设在直三棱柱$ABC-A_1B_1C_1$中，$AB=AC=AA_1=2,\angle BAC=90^\circ$，$E,F$依次为$C_1C,BC$的中点．

\noindent (1) 求异面直线$A_1B,EF$所成角$\boldsymbol{\theta}$的大小（用反三角函数值表示）；
\noindent (2) 求点$B_1$到平面$AEF$的距离．

\vspace{0.2cm}
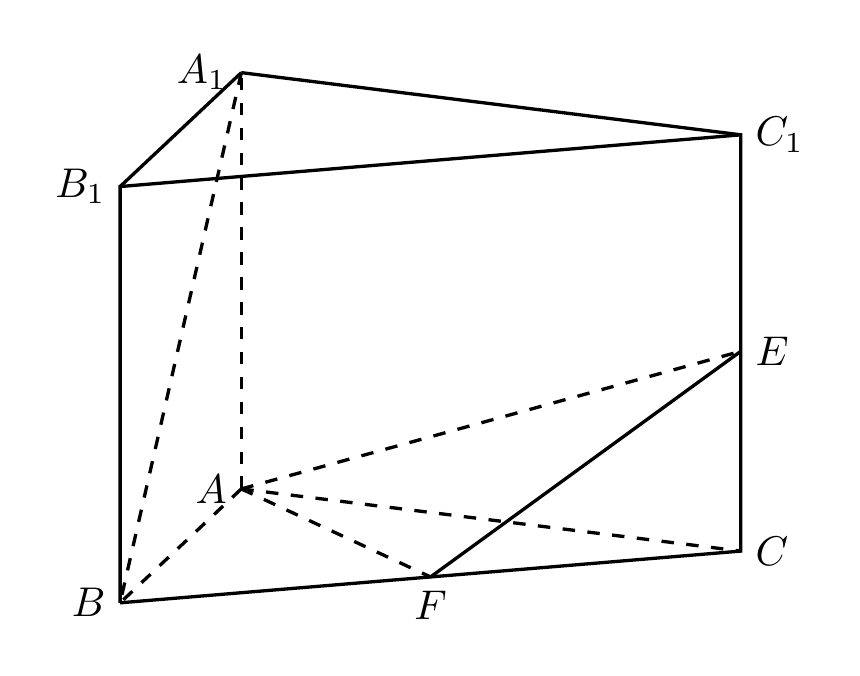
【解答】

\noindent \textbf{【解】(1)} 以$A$为原点建立如图空间坐标系，
则$A_1(0,0,2),B(2,0,0),B_1(2,0,2),E(0,2,1),F(1,1,0)$，

$\overrightarrow{A_1B}=(2,0,-2),\quad \overrightarrow{EF}=(1,-1,-1)$，
$$
\therefore \cos\theta=\dfrac{|\overrightarrow{A_1B}\cdot\overrightarrow{EF}|}{|\overrightarrow{A_1B}||\overrightarrow{EF}|}=\dfrac{4}{2\sqrt{2}\times\sqrt{3}}=\dfrac{\sqrt{6}}{3}
$$
$$
\therefore \boldsymbol{\theta = \arccos\dfrac{\sqrt{6}}{3}}.
$$

\noindent (2) 设平面$AEF$的一个法向量为$\boldsymbol{\vec{n}}=(x,y,z)$，
$\because \overrightarrow{AE}=(0,2,1),\quad \overrightarrow{AF}=(1,1,0)$，
$$
\begin{cases}
\boldsymbol{\vec{n}}\cdot\overrightarrow{AE}=0\\
\boldsymbol{\vec{n}}\cdot\overrightarrow{AF}=0
\end{cases}
\implies
\begin{cases}
2y+z=0\\
x+y=0
\end{cases}
$$
解得：$\boldsymbol{\vec{n}}=(x,-x,2x)$，
令$x=1$可得$\boldsymbol{\vec{n}}=(1,-1,2)$，

$\because \overrightarrow{AB_1}=(2,0,2)$，
$$
d=\dfrac{|\overrightarrow{AB_1}\cdot\boldsymbol{\vec{n}}|}{|\boldsymbol{\vec{n}}|}=\dfrac{6}{\sqrt{6}}=\boldsymbol{\sqrt{6}},
$$
$\therefore$ 点$B_1$到平面$AEF$的距离为$\boldsymbol{\sqrt{6}}$．

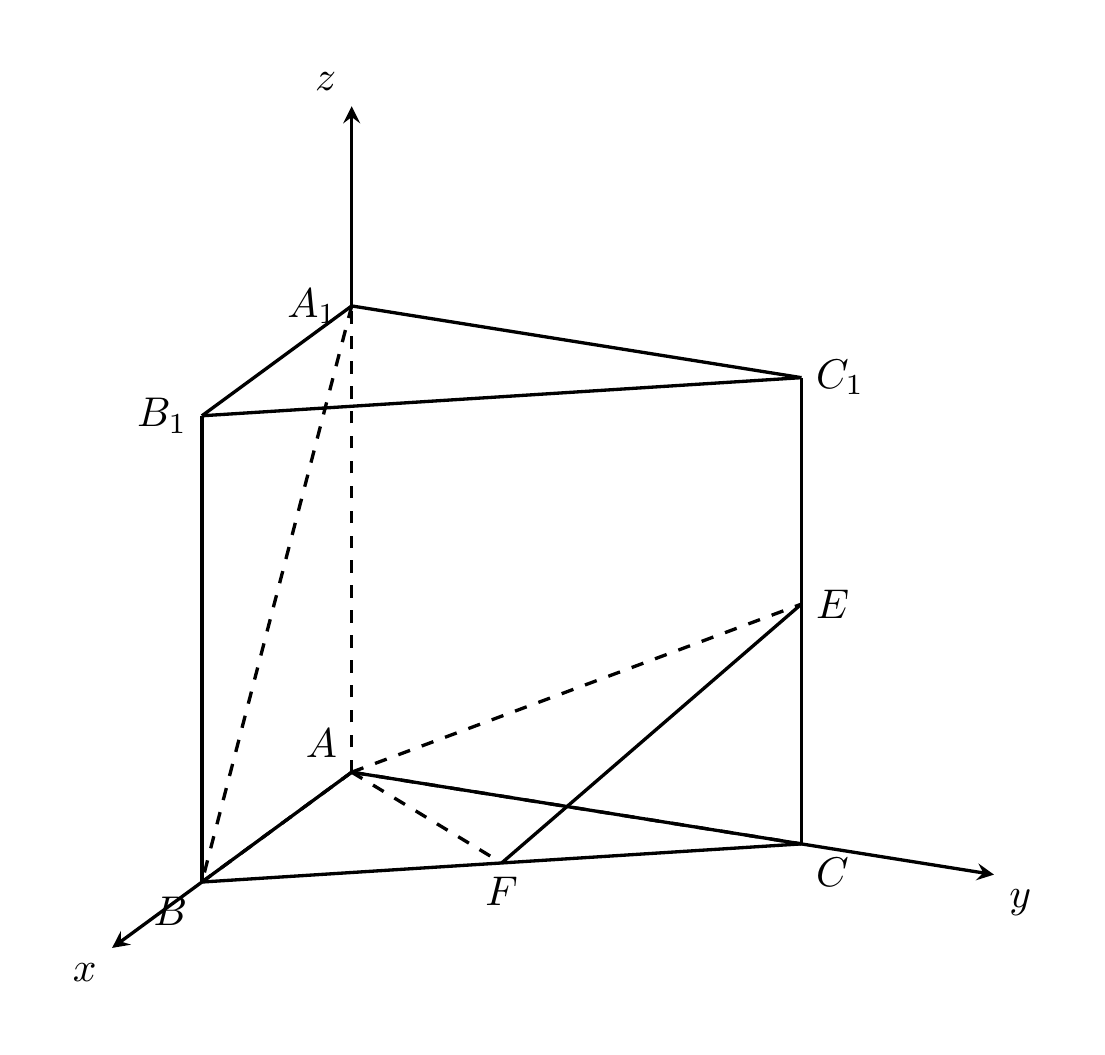